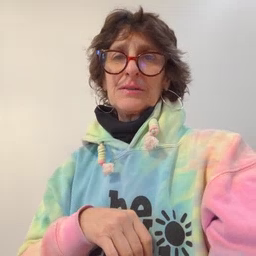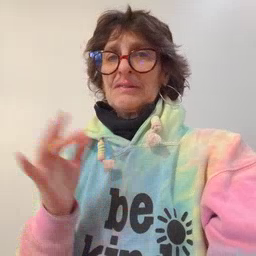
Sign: yucky